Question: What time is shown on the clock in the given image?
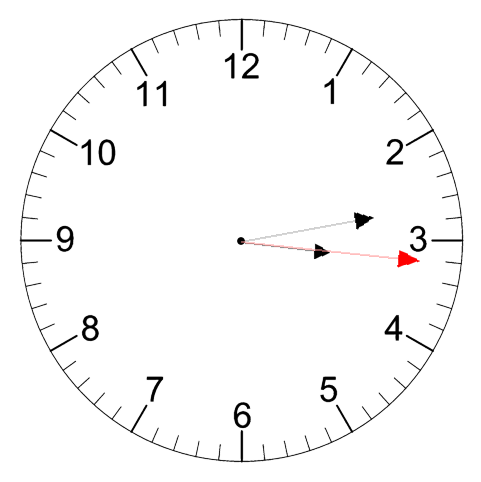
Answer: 03:13:16